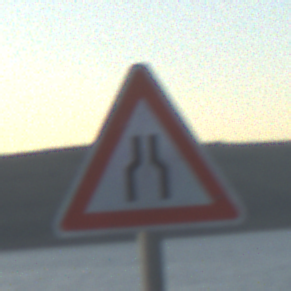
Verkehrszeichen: VerengteFahrbahn
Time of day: SunriseSunset
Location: Outdoor (RoadRail)
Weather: PartlyCloudy
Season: NotSpecified
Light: Natural